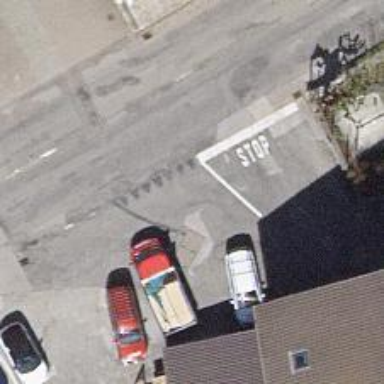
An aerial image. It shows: Road with stop sign.